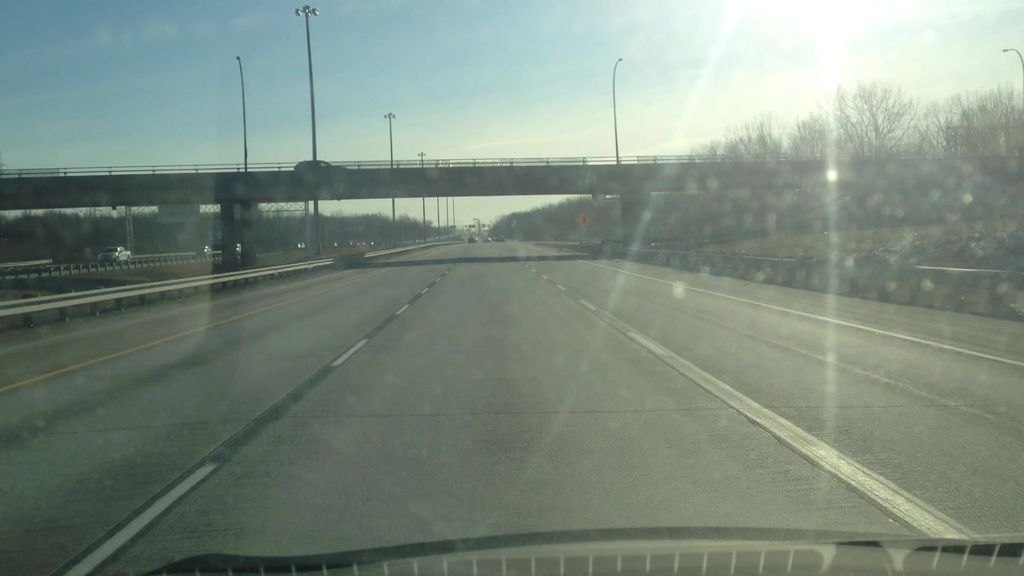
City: montreal